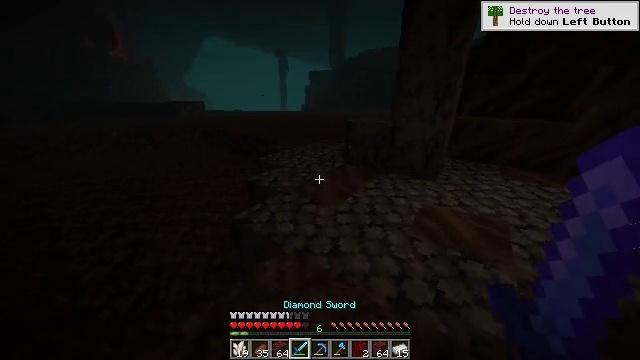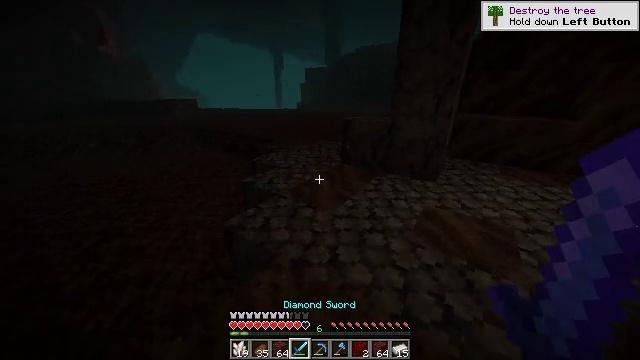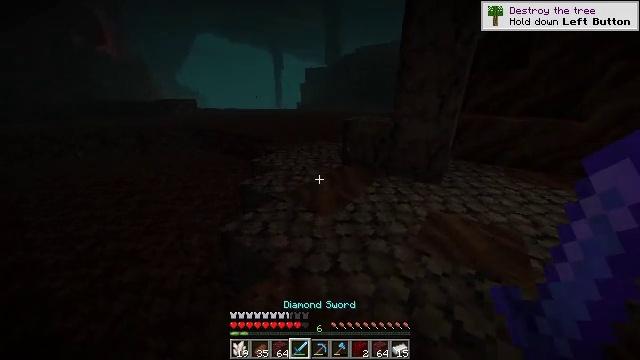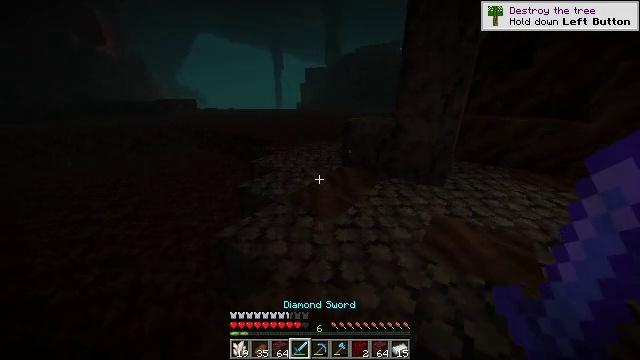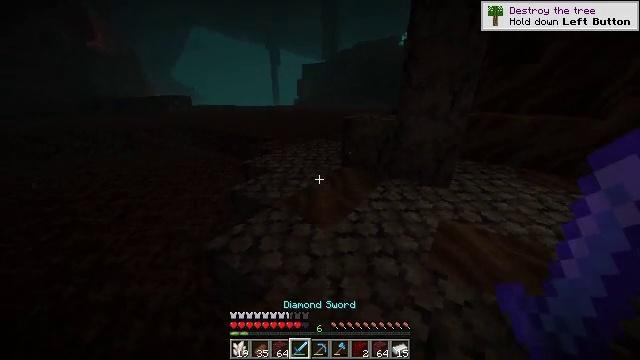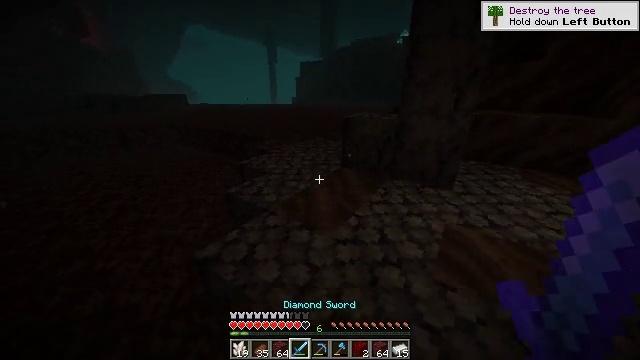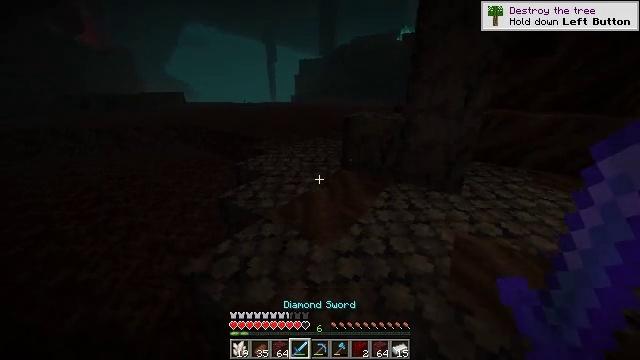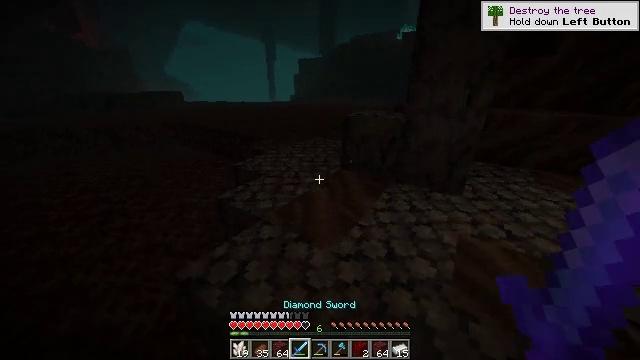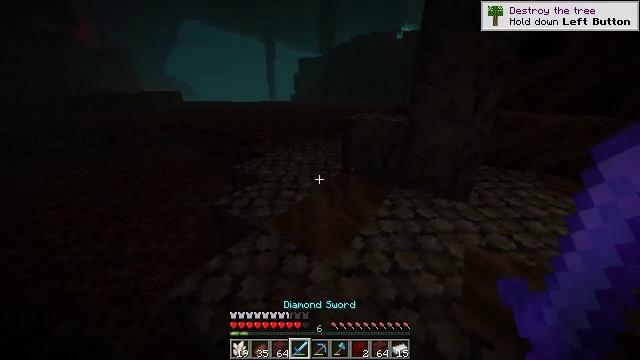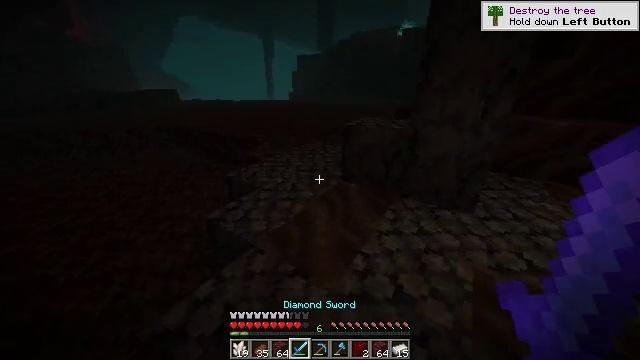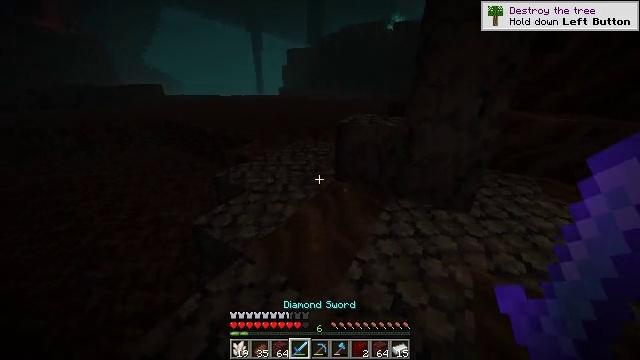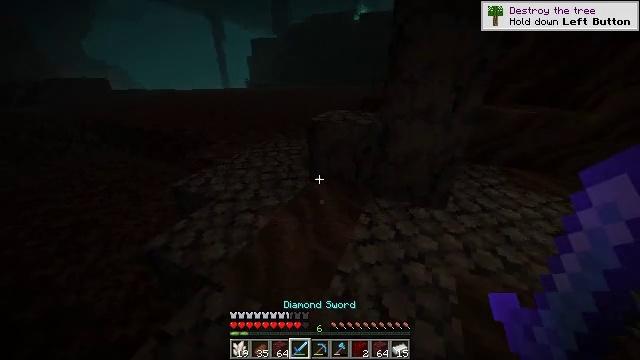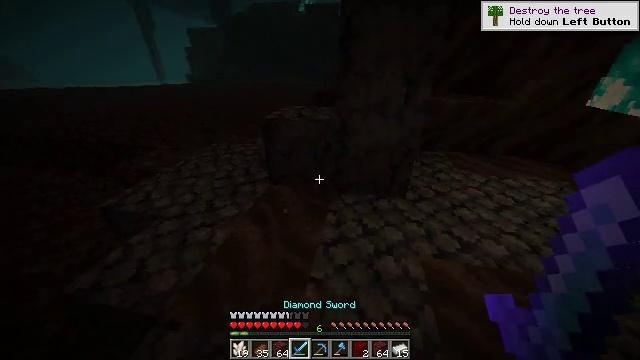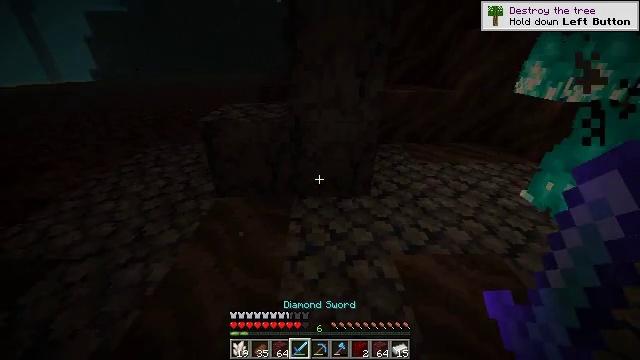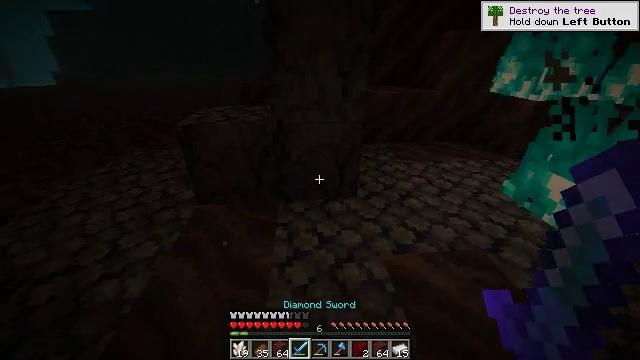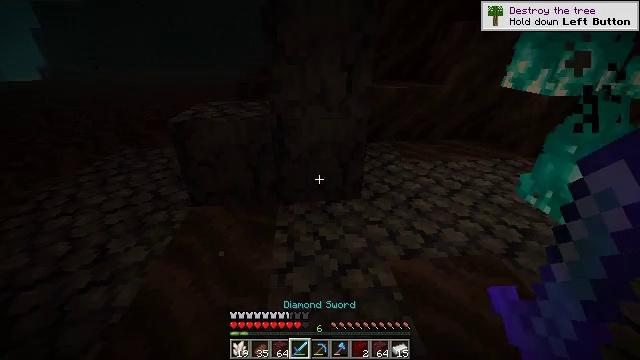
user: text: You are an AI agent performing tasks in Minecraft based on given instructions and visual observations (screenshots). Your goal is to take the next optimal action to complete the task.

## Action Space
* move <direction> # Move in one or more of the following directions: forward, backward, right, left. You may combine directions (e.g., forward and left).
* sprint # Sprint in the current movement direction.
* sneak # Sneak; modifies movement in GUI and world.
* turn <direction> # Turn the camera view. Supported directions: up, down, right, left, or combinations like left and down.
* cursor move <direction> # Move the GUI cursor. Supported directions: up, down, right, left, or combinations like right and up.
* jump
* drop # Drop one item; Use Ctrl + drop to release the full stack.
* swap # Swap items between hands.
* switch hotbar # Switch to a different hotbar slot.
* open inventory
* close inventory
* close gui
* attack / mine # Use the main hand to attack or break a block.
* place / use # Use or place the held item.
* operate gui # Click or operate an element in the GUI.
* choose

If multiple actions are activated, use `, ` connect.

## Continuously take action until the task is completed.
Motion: motion action
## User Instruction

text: Dig up the bone block in the desert or swamp biome.
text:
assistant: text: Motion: move forward, turn right
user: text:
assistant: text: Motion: move forward
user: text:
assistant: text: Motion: move forward
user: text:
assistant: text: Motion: move forward
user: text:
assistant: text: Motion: move forward
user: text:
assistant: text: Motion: move forward
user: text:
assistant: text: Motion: move forward
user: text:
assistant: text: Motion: move forward
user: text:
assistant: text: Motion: move forward
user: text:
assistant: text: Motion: move forward, turn right and down
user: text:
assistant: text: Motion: move forward, turn right and down
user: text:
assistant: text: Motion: turn right and down
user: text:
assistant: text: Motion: turn right
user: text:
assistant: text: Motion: turn right
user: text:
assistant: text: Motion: no_op
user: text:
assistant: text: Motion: no_op
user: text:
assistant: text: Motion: no_op
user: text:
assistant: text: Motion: no_op
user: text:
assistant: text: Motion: no_op
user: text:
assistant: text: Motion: no_op
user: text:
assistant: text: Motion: no_op
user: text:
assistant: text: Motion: no_op
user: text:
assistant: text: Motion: no_op
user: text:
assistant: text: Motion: turn left
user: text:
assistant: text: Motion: turn left and up
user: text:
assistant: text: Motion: turn left and up
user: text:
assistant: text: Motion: turn left and up
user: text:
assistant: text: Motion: move forward, turn left
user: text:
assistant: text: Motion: move forward
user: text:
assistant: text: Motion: move forward, turn left